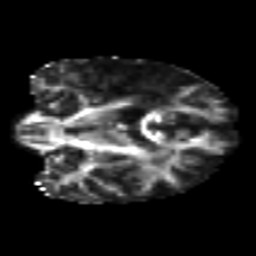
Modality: FA
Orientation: coronal
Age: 44
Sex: female
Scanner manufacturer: siemens
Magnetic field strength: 3 T
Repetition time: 4.999 s
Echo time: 0.07946 s